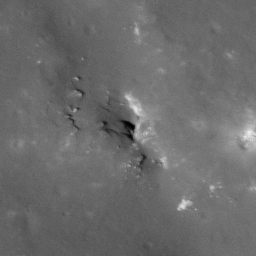
Pit: Copernicus 9
Host crater: Copernicus
Host type: impact_melt
Lunar coordinates: latitude 10.139, longitude 339.939